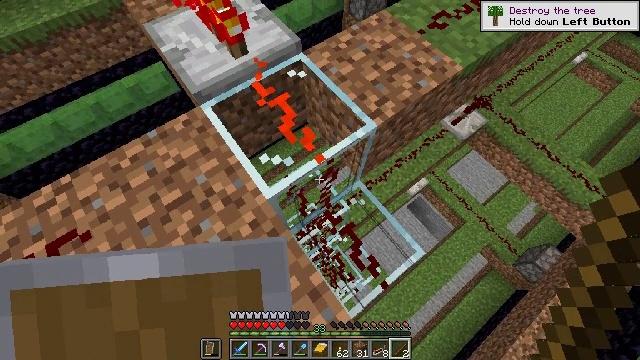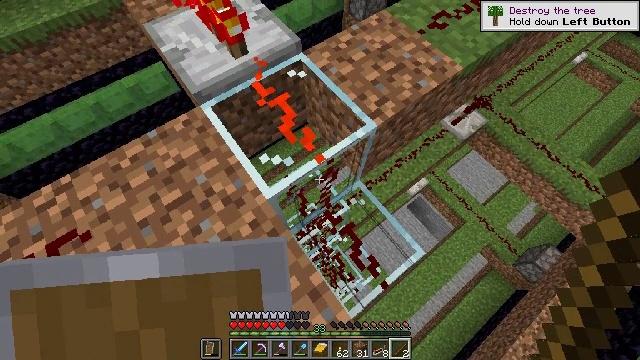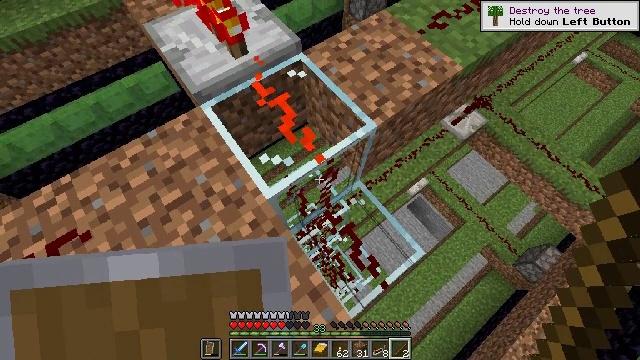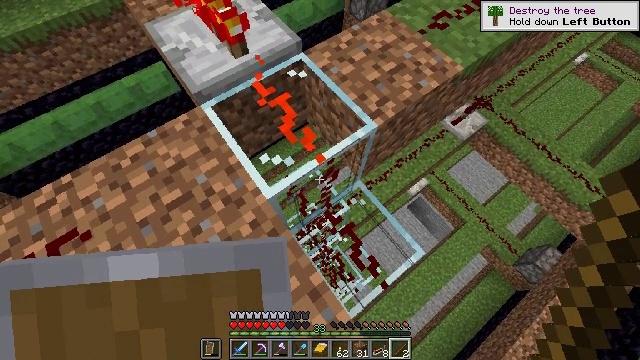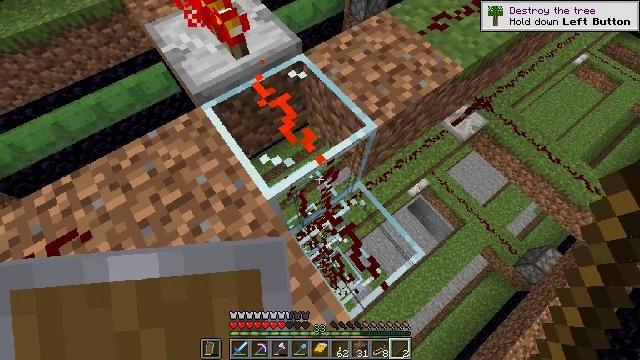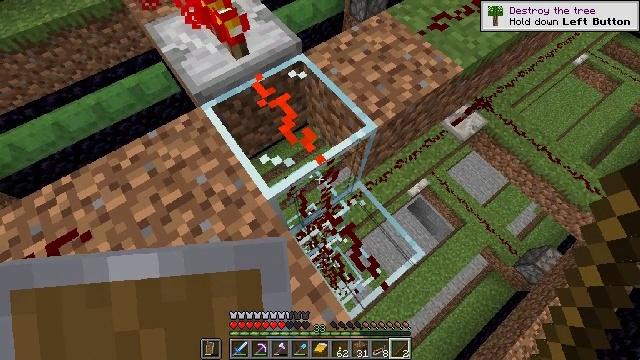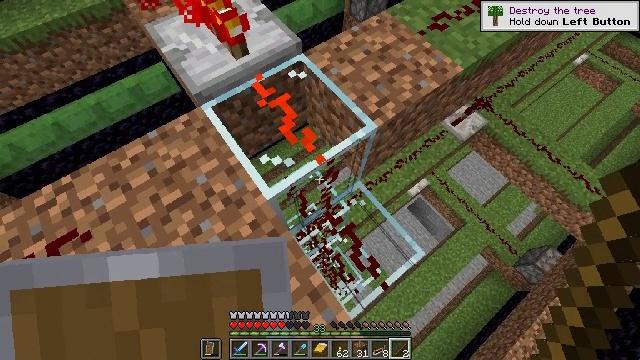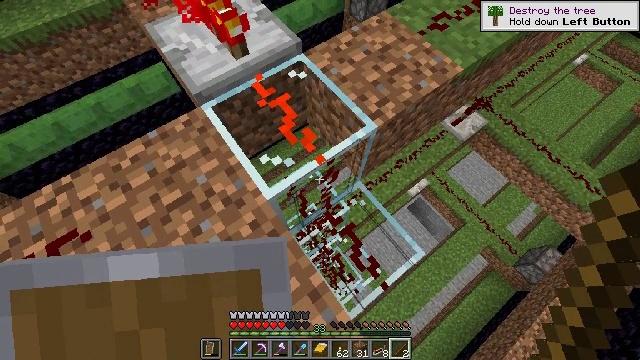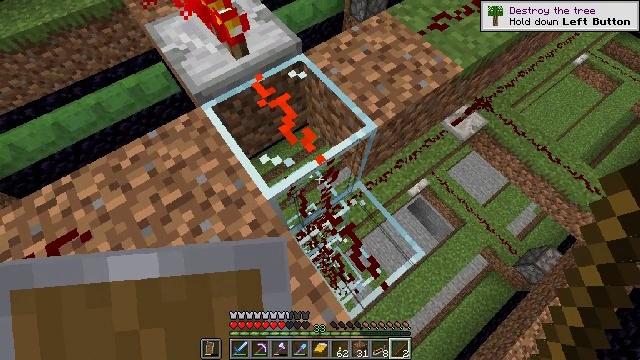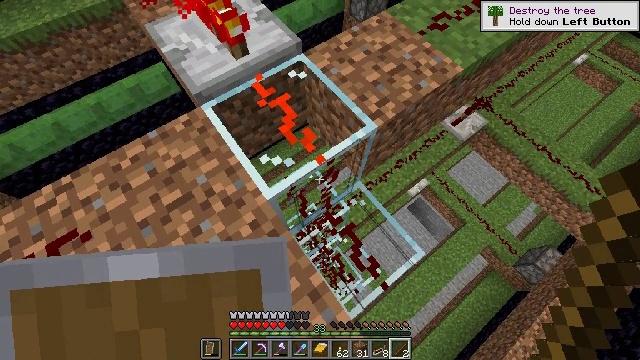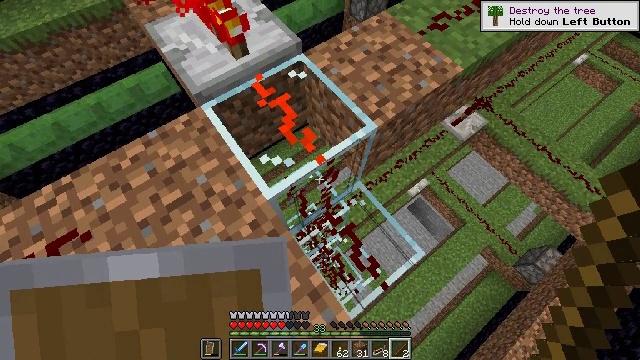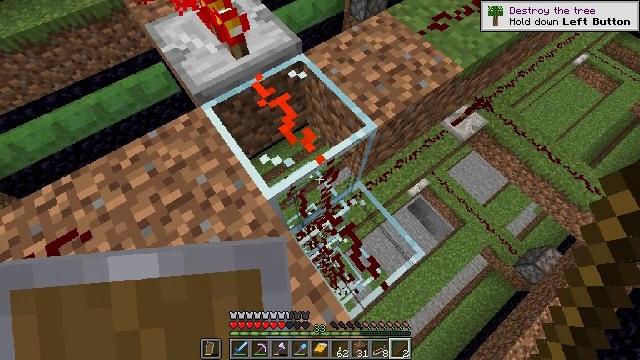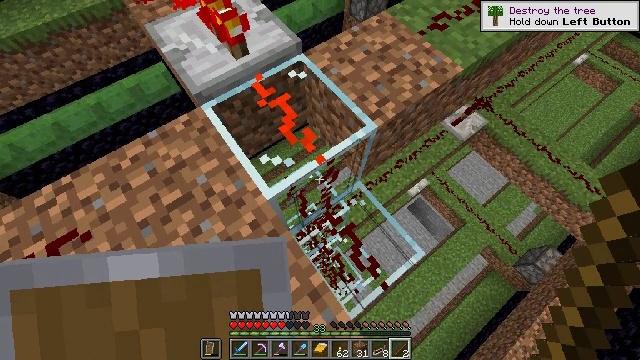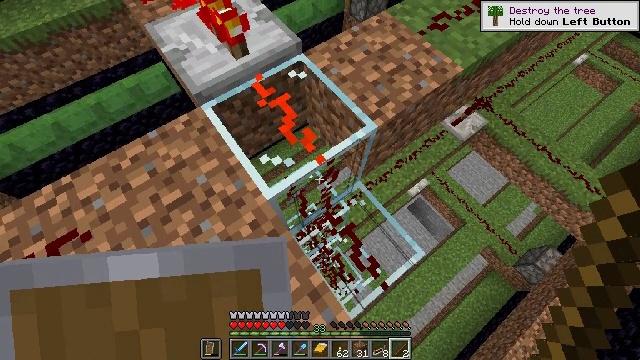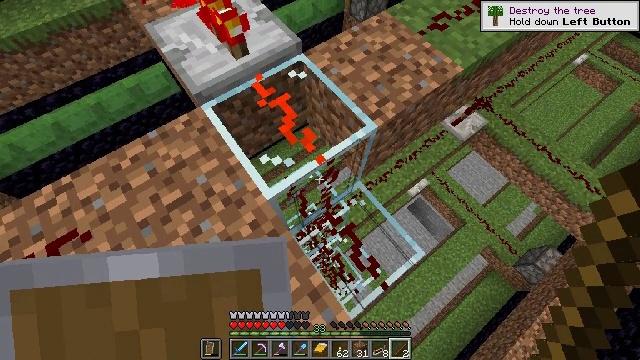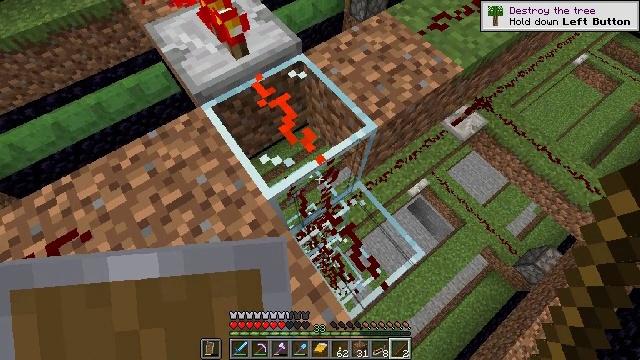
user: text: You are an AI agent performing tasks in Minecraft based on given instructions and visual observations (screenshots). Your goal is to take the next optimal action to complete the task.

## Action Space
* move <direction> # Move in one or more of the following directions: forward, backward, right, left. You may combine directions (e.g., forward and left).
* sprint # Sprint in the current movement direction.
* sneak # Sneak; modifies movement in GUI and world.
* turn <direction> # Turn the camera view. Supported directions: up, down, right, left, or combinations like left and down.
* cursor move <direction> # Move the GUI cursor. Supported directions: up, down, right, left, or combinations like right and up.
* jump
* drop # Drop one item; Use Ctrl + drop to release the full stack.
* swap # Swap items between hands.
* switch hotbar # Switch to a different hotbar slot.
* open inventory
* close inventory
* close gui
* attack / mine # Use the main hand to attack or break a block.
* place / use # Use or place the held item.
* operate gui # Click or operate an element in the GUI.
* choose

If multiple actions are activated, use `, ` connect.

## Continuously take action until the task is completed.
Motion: motion action
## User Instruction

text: Collect the repeater into your inventory.
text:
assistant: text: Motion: no_op
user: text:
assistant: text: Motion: no_op
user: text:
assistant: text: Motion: no_op
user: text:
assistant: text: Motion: no_op
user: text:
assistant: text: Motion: no_op
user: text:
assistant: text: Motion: no_op
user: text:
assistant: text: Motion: no_op
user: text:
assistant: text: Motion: no_op
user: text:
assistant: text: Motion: no_op
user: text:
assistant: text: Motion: no_op
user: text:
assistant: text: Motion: no_op
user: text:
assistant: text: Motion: no_op
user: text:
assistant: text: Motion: no_op
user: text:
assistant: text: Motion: no_op
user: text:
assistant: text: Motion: no_op
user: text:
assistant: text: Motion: no_op
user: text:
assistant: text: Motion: no_op
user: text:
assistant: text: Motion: no_op
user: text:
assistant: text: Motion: no_op
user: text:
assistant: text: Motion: no_op
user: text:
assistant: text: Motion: no_op
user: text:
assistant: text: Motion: no_op
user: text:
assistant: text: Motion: no_op
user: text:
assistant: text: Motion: no_op
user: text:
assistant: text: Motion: no_op
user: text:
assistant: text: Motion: no_op
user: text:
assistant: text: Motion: no_op
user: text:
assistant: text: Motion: no_op
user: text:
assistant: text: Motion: no_op
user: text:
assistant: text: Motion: no_op